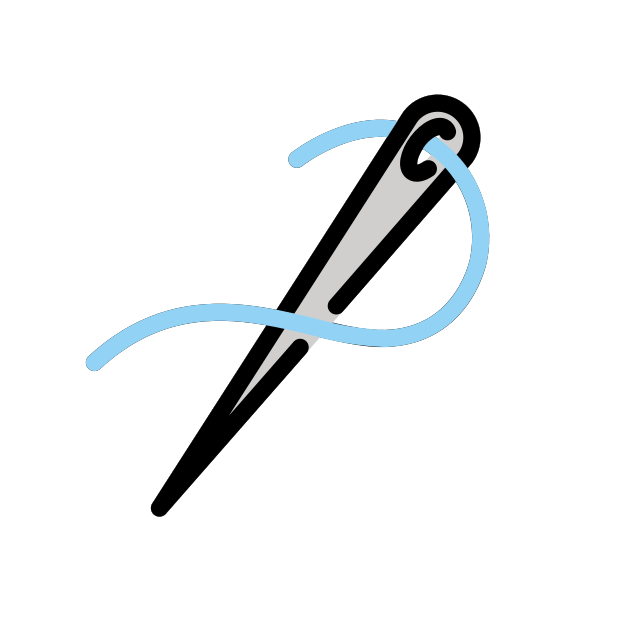
sewing needle